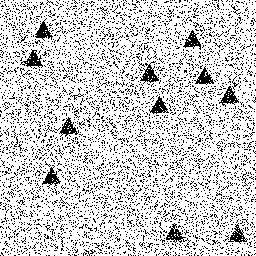
Squares: 0
Triangles: 11
Stars: 0
Total shapes: 11